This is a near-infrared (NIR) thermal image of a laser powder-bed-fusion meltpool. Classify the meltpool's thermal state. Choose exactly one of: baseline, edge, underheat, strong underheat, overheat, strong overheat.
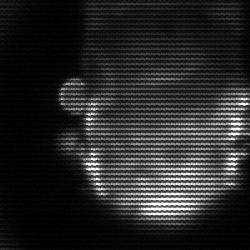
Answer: baseline